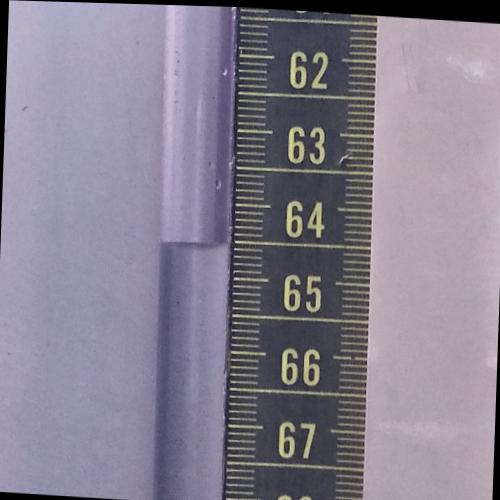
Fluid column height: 64.6 cm